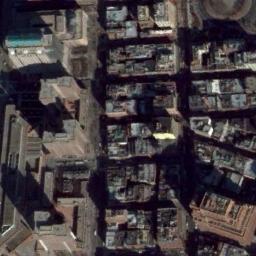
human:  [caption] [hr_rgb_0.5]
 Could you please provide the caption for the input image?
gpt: The commercial area is consist of many buildings .

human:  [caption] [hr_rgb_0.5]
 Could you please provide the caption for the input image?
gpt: In a business district there are many buildings of different heights and heights and several roads with many cars and some trees .

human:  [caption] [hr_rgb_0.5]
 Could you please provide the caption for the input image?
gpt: A dense commercial area has some high-rise buildings and other buildings arranged neatly .

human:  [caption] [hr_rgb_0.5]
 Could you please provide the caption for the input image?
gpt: There are buildings in the picture .

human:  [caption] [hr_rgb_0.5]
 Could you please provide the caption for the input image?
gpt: There are many buildings on a dense commercial area .